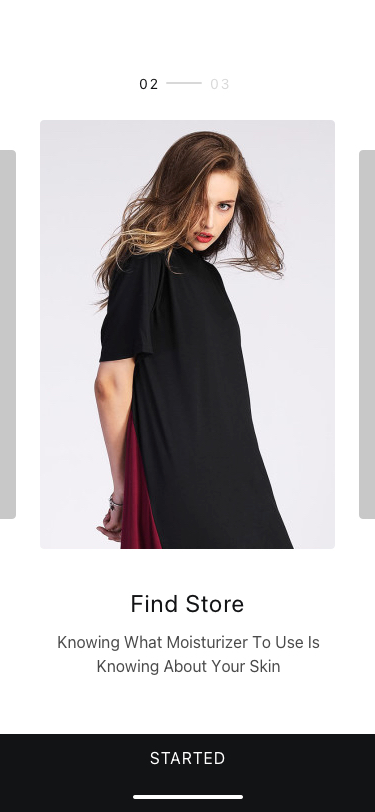
Text in this UI design:
Started
Find Store
Knowing What Moisturizer To Use Is Knowing About Your Skin
02
03